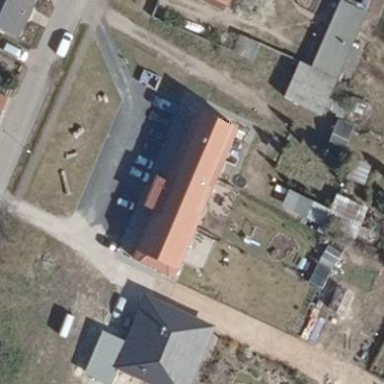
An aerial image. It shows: Part of building.